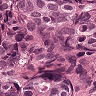
Metastatic tissue present: yes